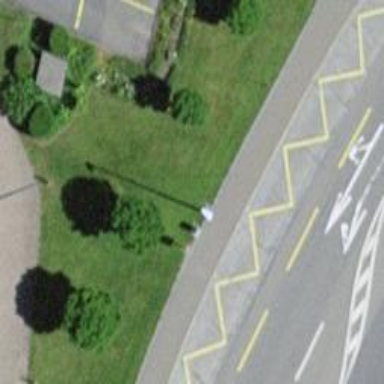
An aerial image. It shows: Sidewalk leading to platform for public transport.